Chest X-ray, AP view. Patient: 69 years old, sex M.
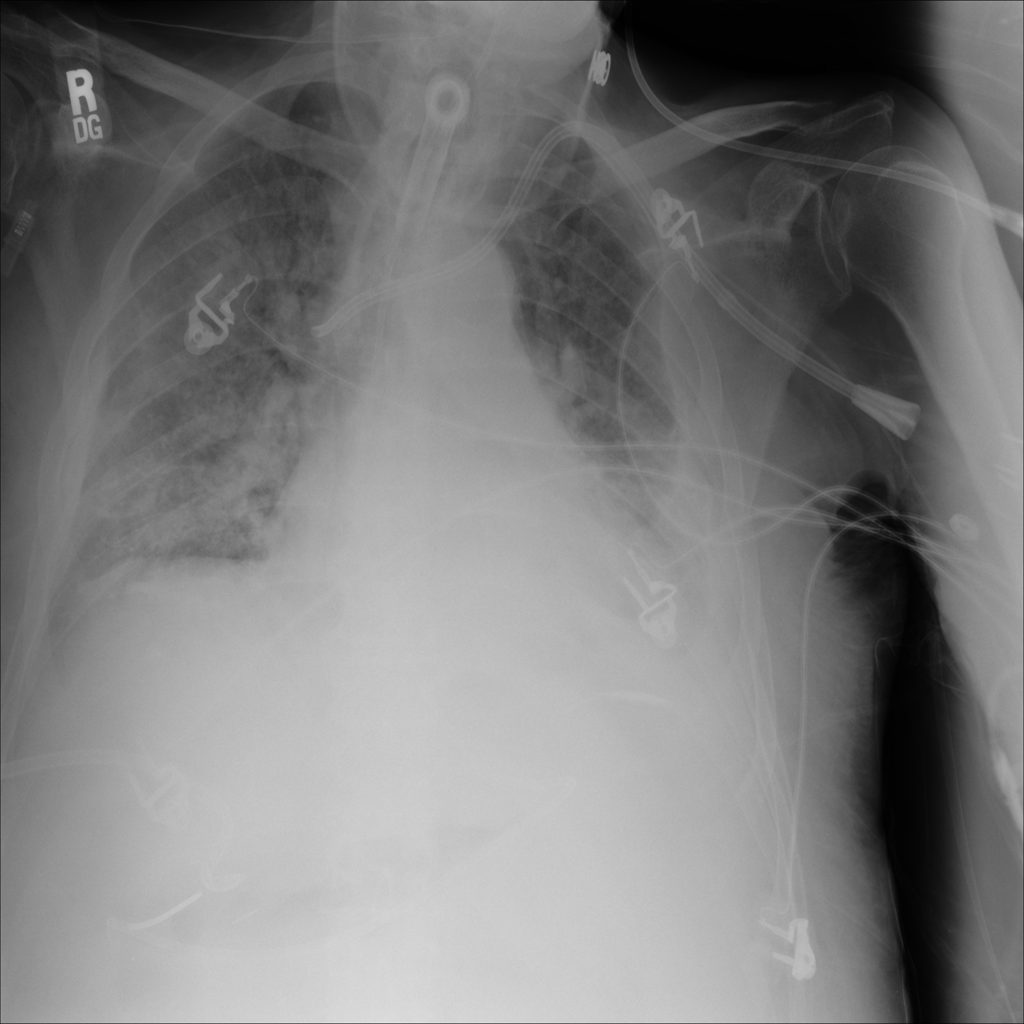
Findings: Effusion, Infiltration